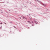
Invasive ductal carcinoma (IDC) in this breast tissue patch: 0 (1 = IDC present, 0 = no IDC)